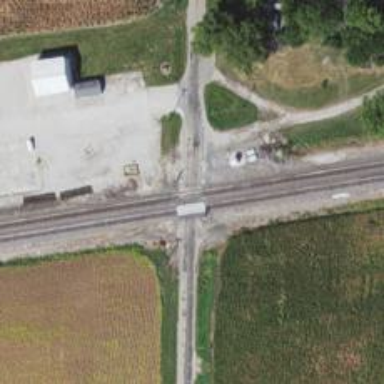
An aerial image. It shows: Level crossing along the railway.